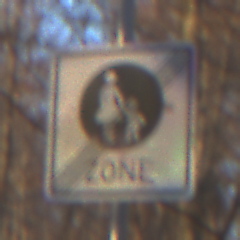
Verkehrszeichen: EndeFussgaengerzone
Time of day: SunriseSunset
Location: Outdoor (Nature)
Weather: Clear
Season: Autumn
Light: Natural